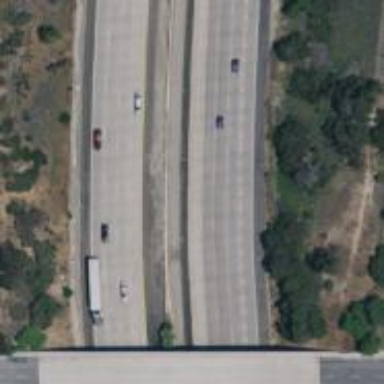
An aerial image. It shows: View of motorway.